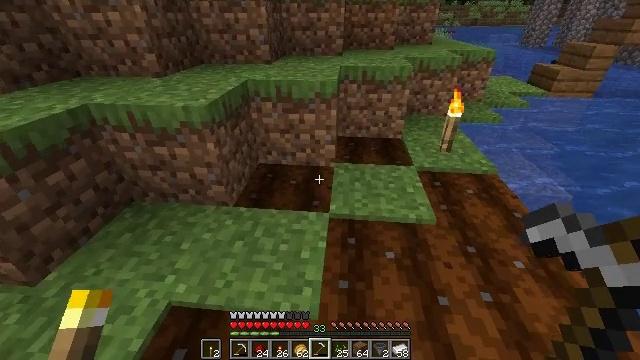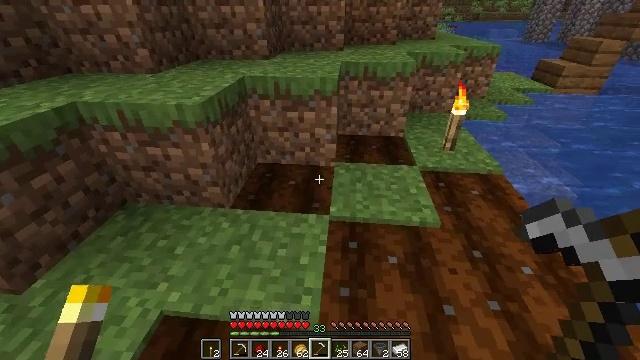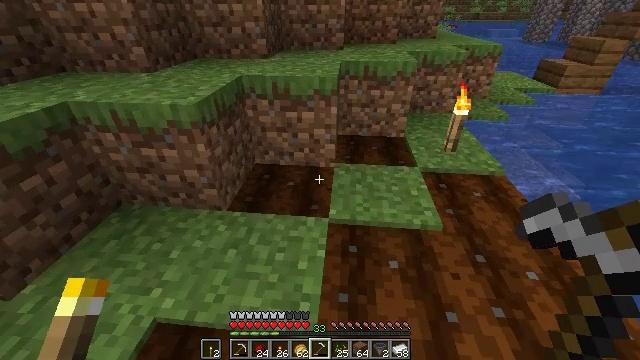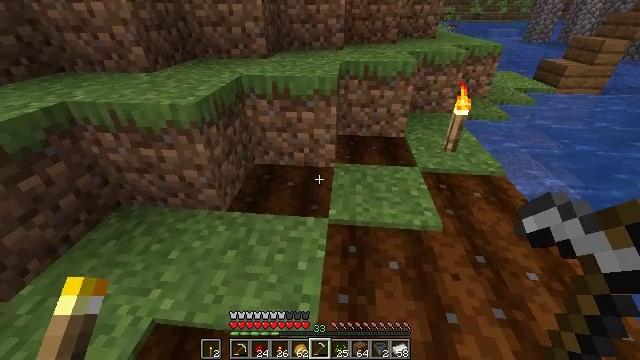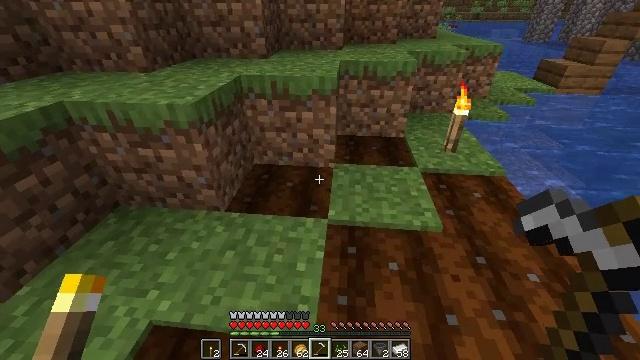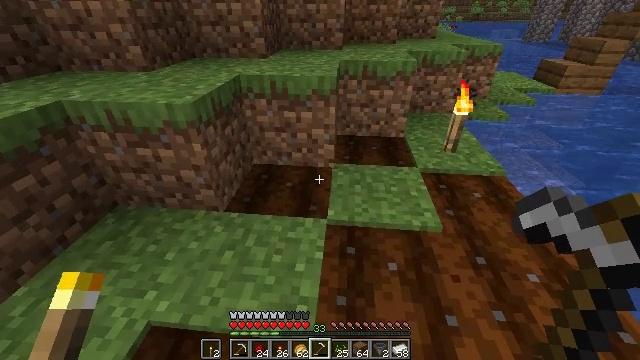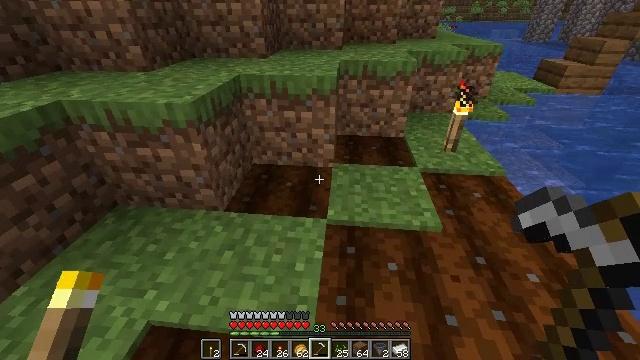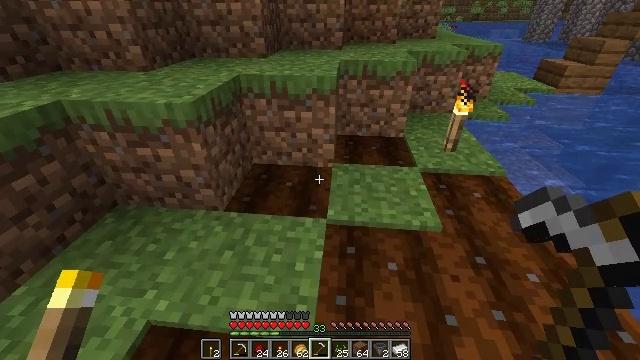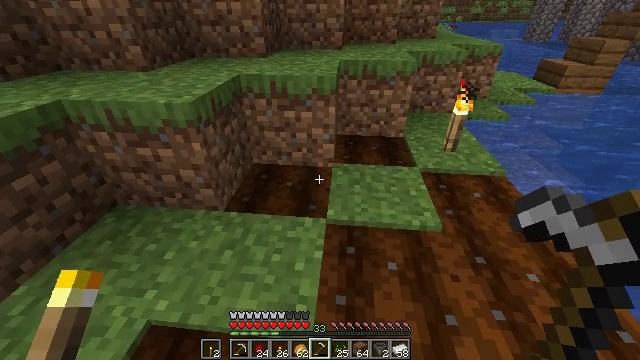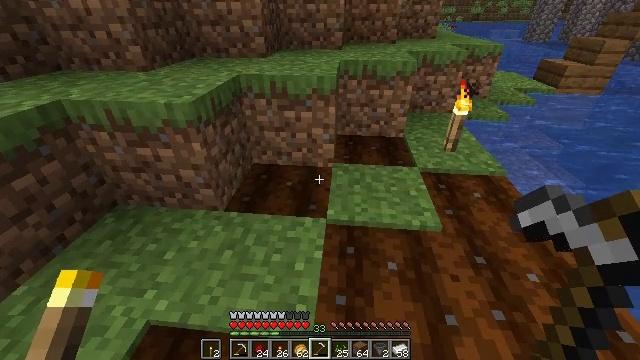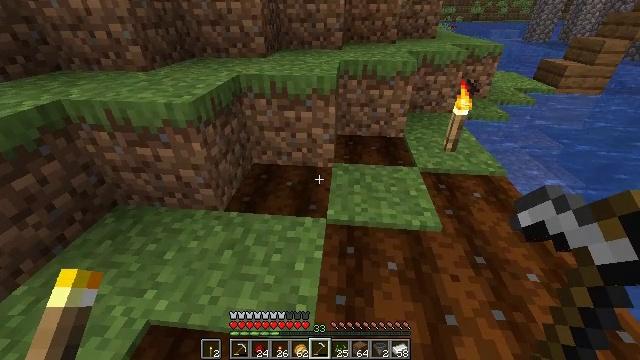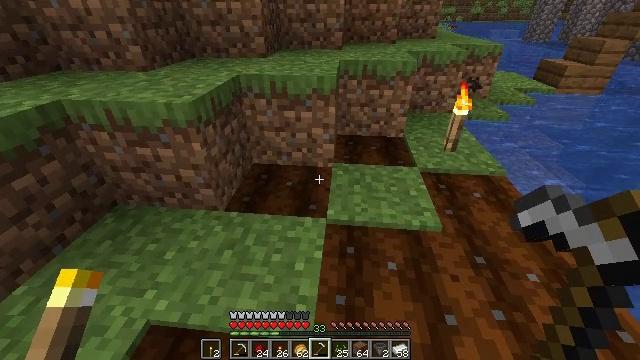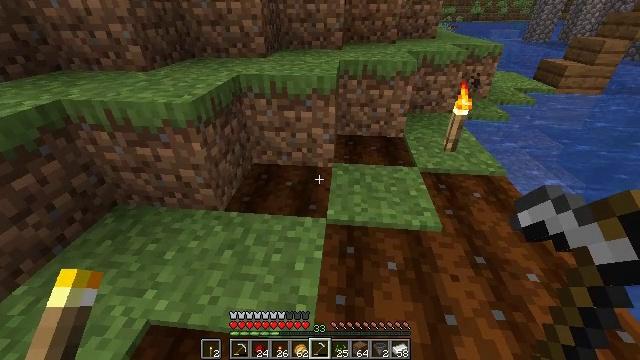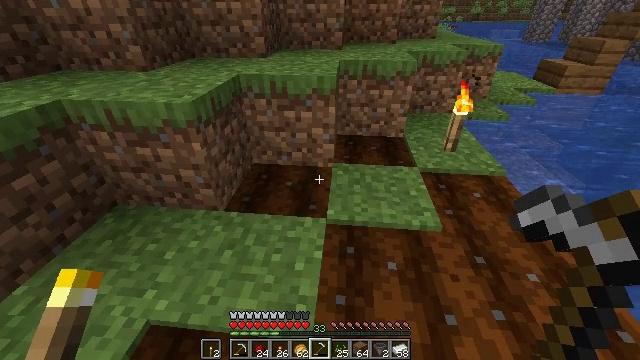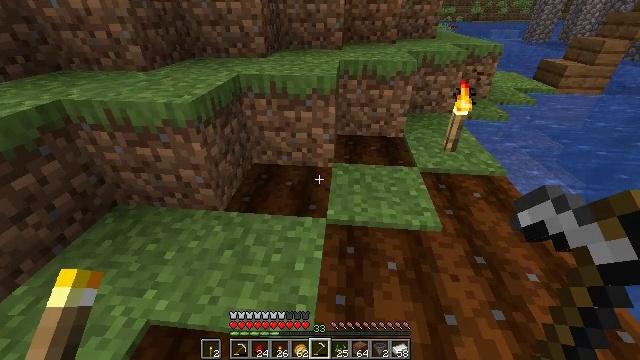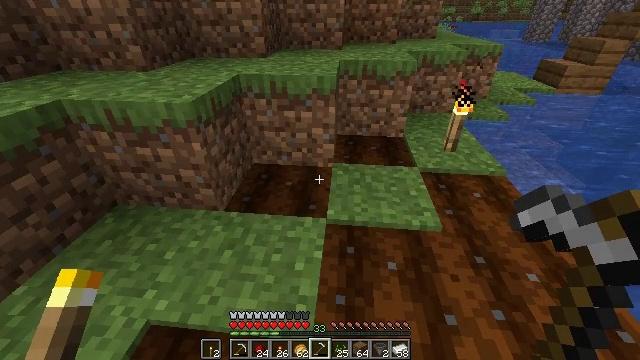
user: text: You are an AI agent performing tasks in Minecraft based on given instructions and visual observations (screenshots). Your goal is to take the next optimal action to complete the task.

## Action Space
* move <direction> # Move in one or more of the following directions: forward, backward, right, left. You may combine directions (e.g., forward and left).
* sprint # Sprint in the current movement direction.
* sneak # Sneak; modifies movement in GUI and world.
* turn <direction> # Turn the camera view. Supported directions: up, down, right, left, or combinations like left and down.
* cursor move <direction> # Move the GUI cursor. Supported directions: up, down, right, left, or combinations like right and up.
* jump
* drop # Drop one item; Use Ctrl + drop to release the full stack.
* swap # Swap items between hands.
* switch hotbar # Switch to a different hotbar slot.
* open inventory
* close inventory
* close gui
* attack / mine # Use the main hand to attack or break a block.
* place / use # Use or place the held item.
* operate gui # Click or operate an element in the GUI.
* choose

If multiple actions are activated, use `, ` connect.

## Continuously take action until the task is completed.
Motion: motion action
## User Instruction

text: Harvest farmland back to plain soil.
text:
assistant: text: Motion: no_op
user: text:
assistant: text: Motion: no_op
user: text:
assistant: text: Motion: no_op
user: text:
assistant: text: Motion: no_op
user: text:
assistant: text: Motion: no_op
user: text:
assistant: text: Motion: no_op
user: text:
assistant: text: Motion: no_op
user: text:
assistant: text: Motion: no_op
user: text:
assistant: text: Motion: no_op
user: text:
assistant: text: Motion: no_op
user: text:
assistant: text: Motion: no_op
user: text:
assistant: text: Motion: no_op
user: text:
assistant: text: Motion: no_op
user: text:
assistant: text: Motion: no_op
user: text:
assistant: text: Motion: no_op
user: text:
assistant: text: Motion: no_op
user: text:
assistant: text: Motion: no_op
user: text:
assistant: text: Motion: no_op
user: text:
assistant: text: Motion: no_op
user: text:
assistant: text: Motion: no_op
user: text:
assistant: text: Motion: no_op
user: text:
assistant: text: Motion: no_op
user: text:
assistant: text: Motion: no_op
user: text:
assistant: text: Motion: no_op
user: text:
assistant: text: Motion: no_op
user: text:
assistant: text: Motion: no_op
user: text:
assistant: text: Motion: no_op
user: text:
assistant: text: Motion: no_op
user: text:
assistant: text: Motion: no_op
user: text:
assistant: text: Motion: no_op